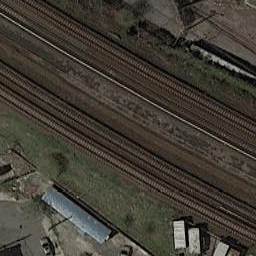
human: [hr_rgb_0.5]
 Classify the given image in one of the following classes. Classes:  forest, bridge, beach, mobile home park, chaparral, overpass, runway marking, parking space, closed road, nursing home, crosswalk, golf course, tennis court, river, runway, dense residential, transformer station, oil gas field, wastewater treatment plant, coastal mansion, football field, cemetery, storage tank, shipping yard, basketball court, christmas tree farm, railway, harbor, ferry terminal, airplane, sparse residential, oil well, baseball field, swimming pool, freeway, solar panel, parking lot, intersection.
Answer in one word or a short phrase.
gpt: railway